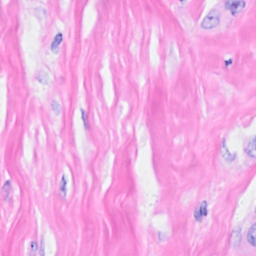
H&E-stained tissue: Breast